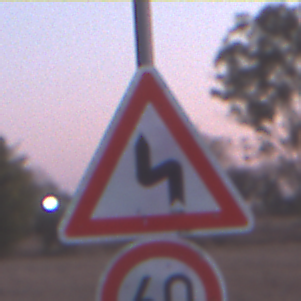
Verkehrszeichen: DoppelkurveZunaechstLinks
Zusatzzeichen unten: Geschwindigkeit60
Umgebung: Outdoor, Nature
Tageszeit: SunriseSunset
Wetter: Clear
Licht: Natural
Jahreszeit: NotSpecified
Kontrast: LowContrast